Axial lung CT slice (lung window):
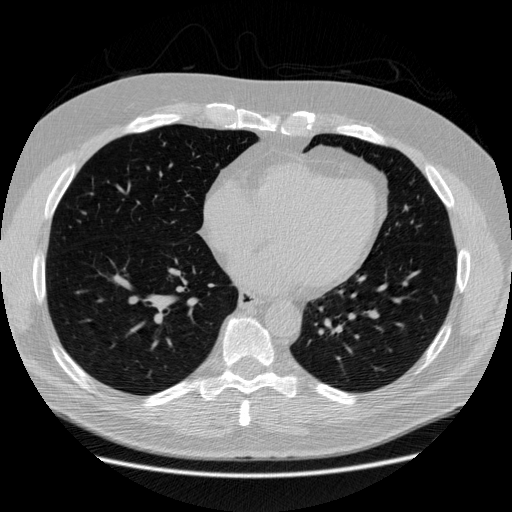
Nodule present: no